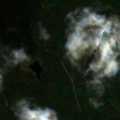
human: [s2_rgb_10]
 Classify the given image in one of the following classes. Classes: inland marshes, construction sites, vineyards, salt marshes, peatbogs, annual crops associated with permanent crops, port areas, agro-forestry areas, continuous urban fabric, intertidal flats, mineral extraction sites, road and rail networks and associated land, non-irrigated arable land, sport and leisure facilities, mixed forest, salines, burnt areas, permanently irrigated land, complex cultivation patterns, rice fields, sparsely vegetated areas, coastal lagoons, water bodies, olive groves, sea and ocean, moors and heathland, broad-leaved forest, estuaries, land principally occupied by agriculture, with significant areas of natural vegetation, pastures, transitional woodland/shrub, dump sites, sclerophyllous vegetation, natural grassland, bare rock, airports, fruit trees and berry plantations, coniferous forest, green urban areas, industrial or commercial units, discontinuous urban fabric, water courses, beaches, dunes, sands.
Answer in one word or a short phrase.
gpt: coniferous forest, mixed forest